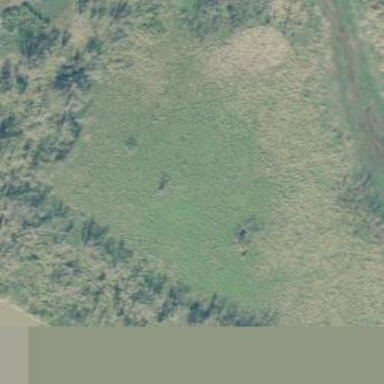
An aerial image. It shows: Marshy wetland area.